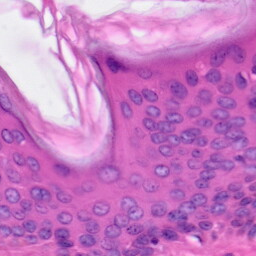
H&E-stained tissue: Skin